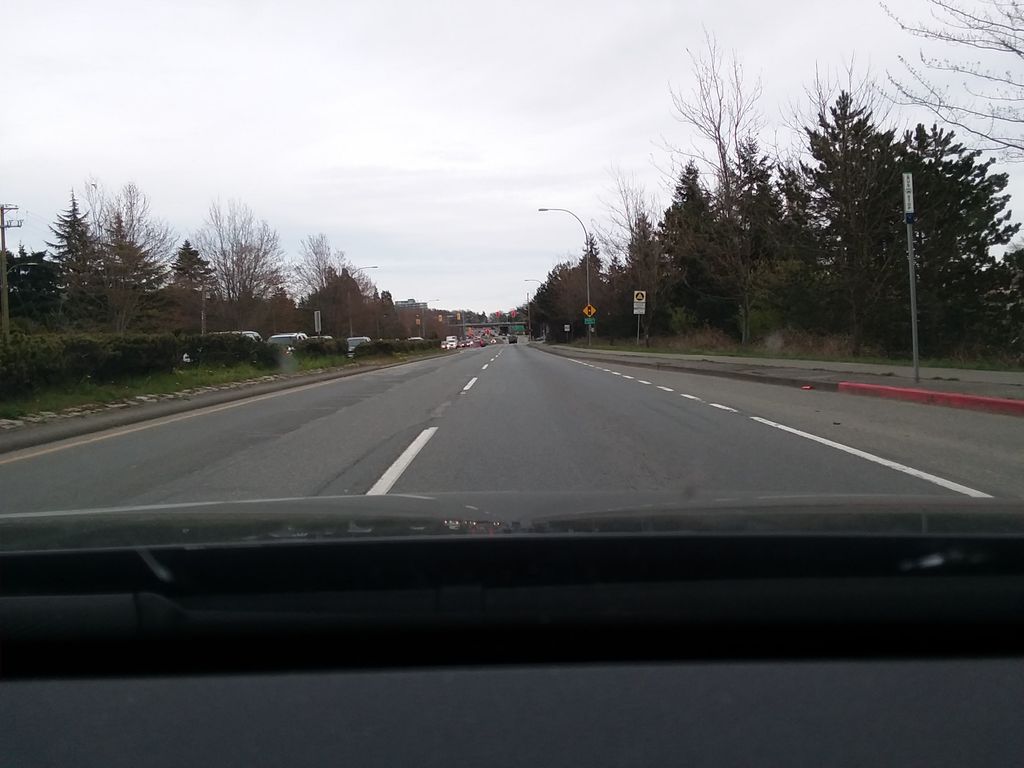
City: victoria